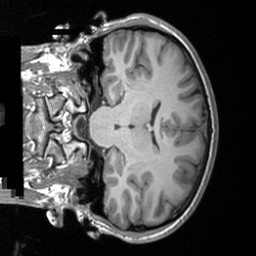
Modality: T1w
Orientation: coronal
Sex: male
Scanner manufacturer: siemens
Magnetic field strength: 3 T
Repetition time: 1.9 s
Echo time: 0.00226 s